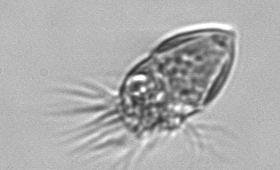
Label: Strombidium_morphotype1